Question: Find the minimum number of moves required to get from the Tower of Hanoi state described in the figure to the completed state
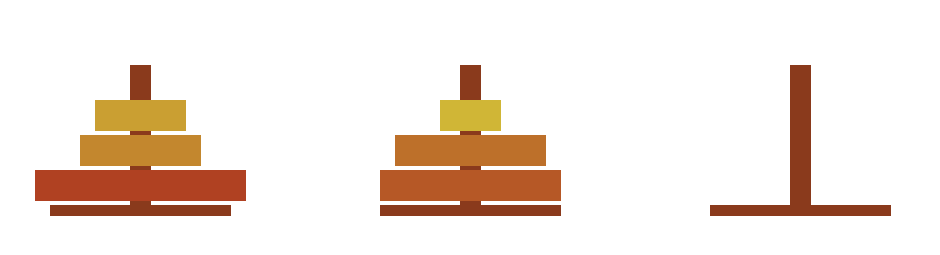
Answer: 38